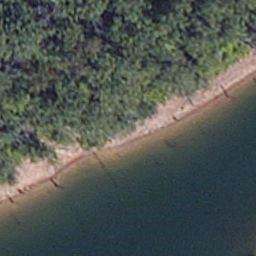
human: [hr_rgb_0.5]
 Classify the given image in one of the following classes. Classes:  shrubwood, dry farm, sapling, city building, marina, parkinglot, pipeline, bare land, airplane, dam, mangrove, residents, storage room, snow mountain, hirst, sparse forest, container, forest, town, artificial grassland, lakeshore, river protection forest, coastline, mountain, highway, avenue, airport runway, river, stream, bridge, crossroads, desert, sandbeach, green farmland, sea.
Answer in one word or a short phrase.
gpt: lakeshore